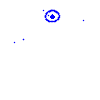
Particle: kaon